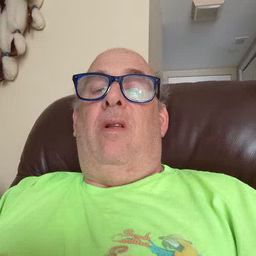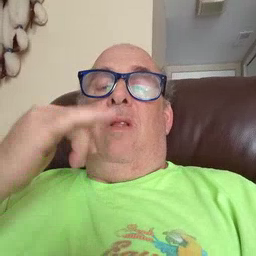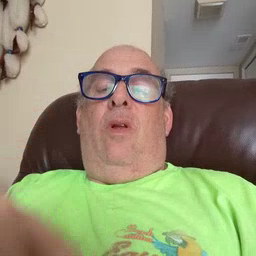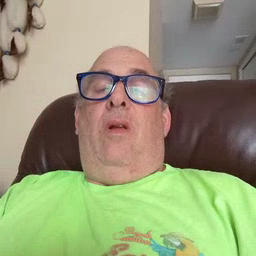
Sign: yellow